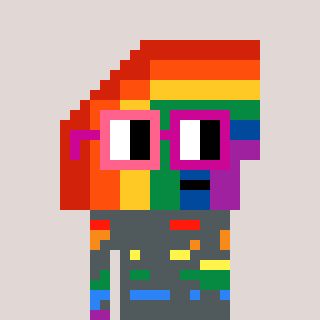
a pixel art character with square pink and red glasses, a rainbow-shaped head and a slimegreen-colored body on a warm background